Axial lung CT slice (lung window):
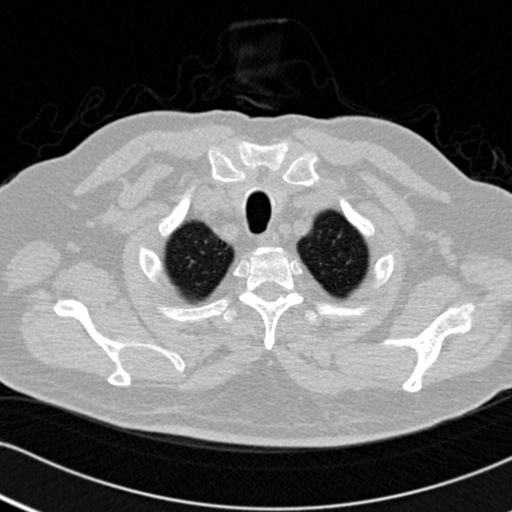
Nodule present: no